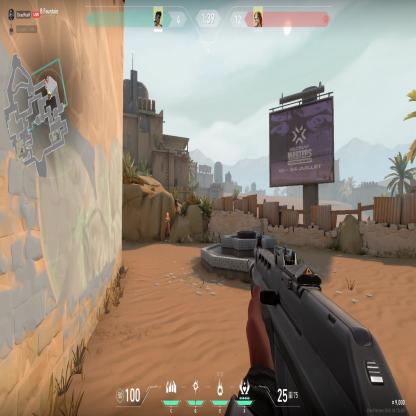
Label: enemy